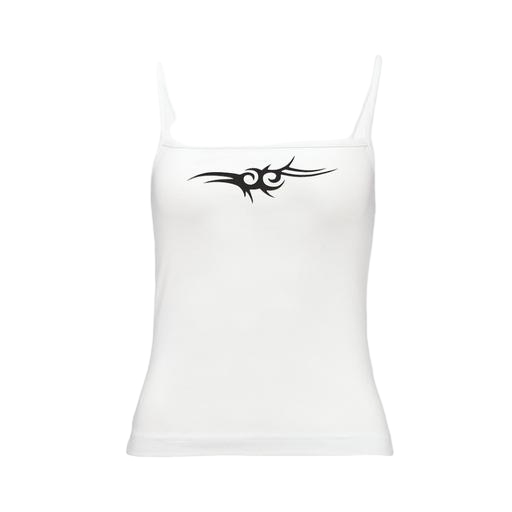
white women's embroidered tank, white graphic tank top, white women's vest, white background